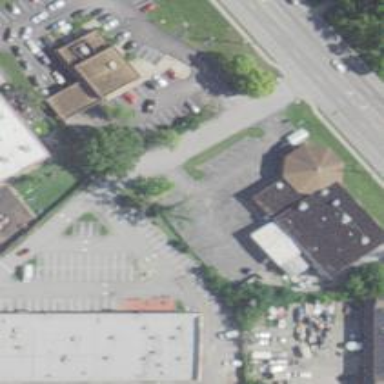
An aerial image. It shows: Commercial area.